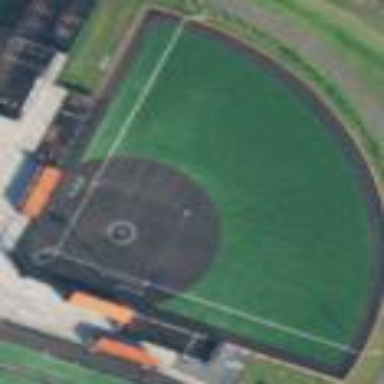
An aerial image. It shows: Softball pitch for leisure land activities.